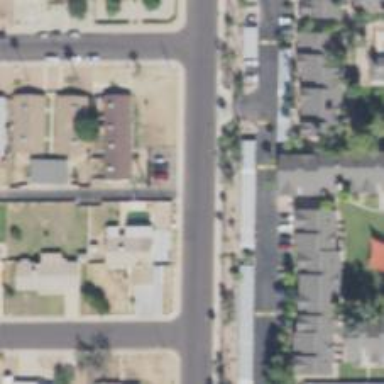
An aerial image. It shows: Alley classified as service road.